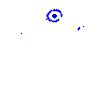
Particle: pion